Brain MRI, t1w sequence, axial 2D slice.
Patient: age 30, sex F, weight 75 kg, height 1.7 m
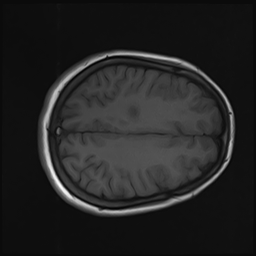